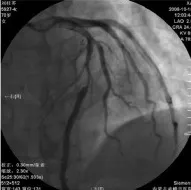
Coronary angiography of an essential thrombocythemia case with acute myocardial infarction. Examination results of the. First.
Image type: radiology (ultrasound)